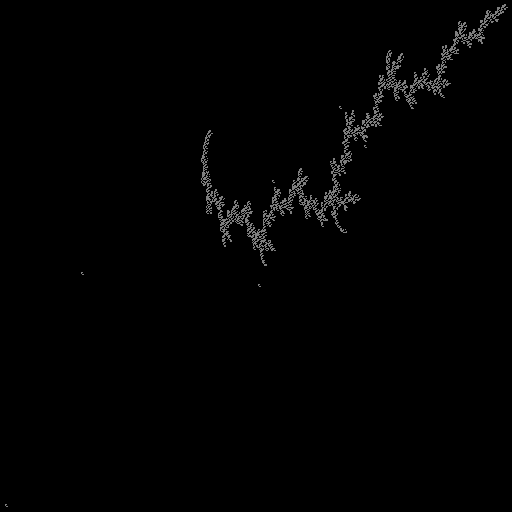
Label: cedarleaf